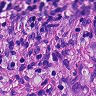
Metastatic tissue present: yes